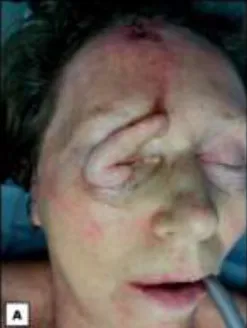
Second stage of the periocular reconstruction. A: Intraoperative photograph prior to release of the pedicle of the forehead flap showing an adequate flap ingrowth and a favourable healing of the donor site.
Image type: medical_photograph (other_medical_photograph)